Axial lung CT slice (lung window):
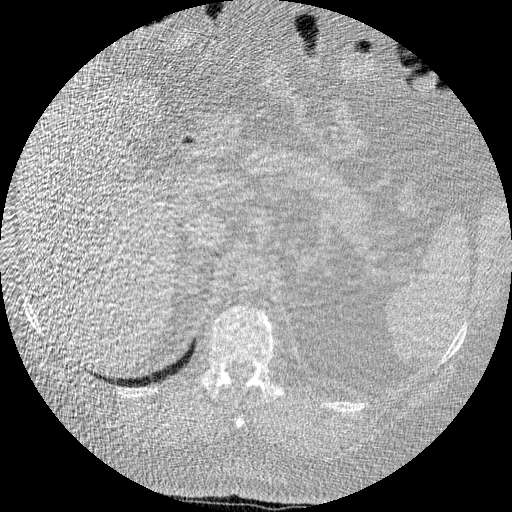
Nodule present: no